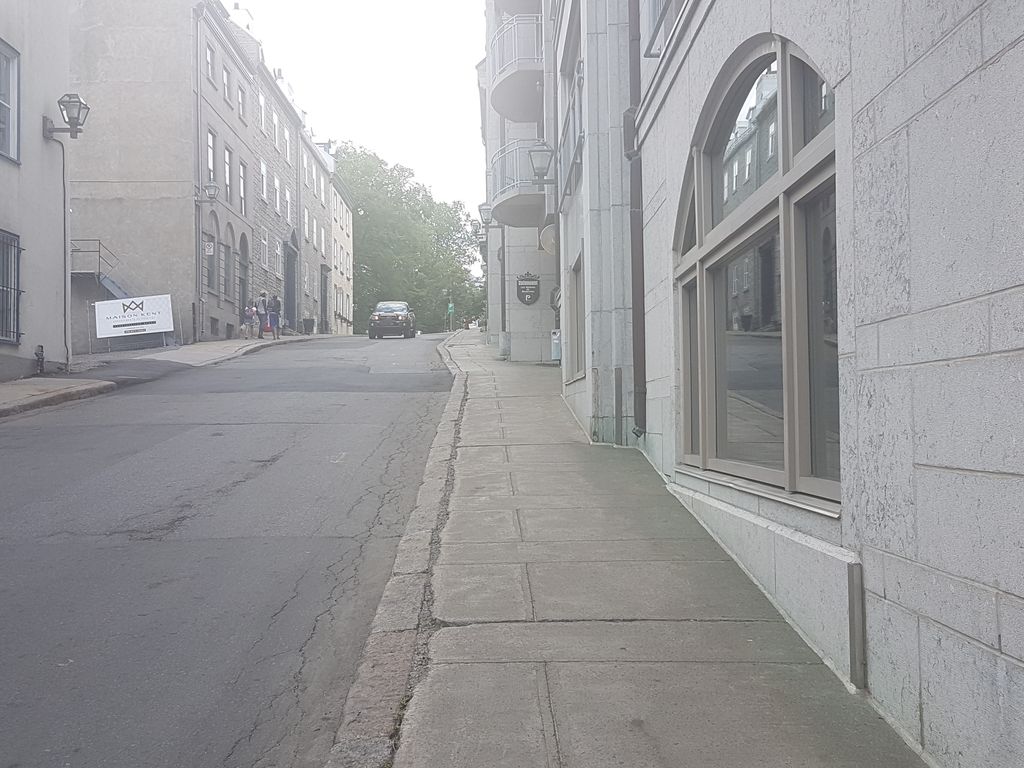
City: quebec_city